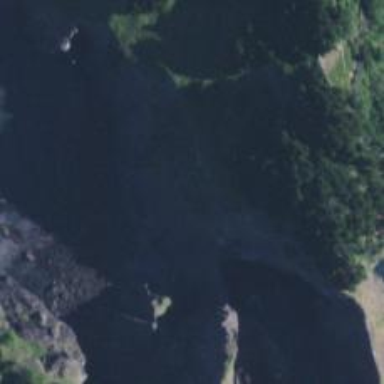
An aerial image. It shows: Cliff in nature.